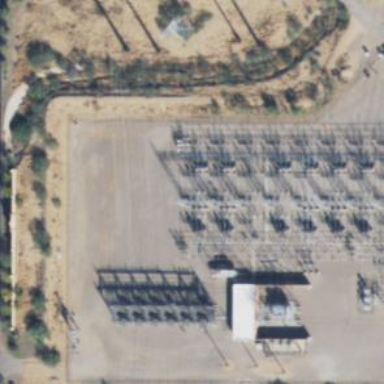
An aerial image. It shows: Switch for power supply.